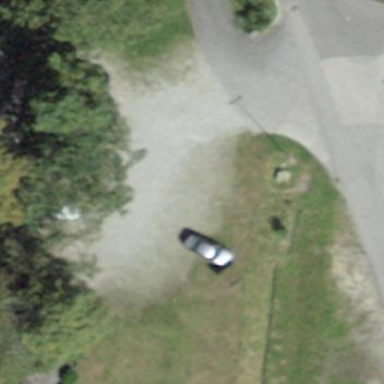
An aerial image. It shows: Parking area with surface.